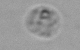
Label: Amoeba